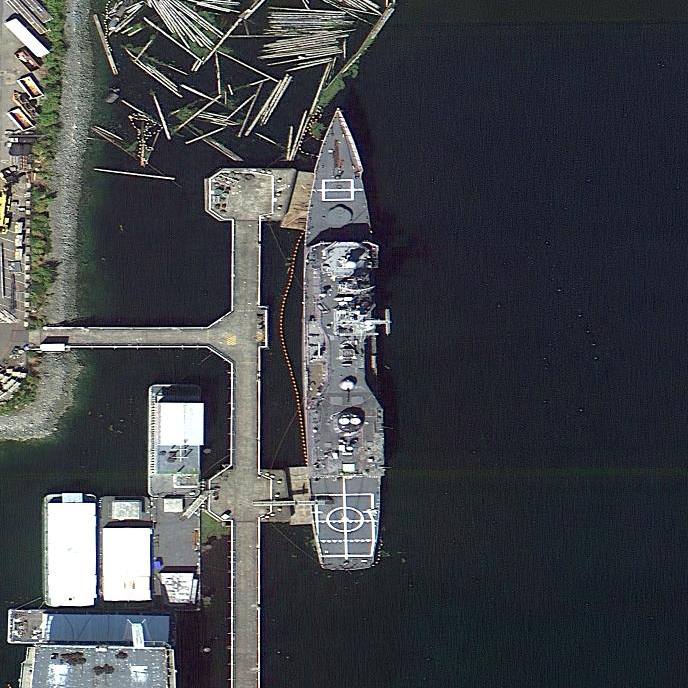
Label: cruiser